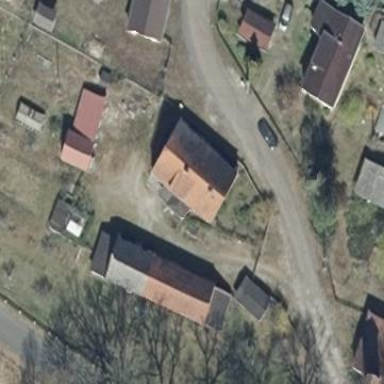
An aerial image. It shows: Gabled house with red roof oriented along direction.